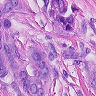
Metastatic tissue present: yes